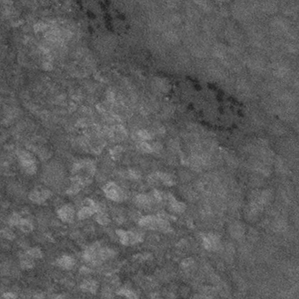
Label: frost